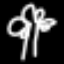
Label: palm tree